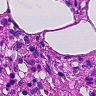
Metastatic tissue present: no